Question: I am using a custom adapter to populate a listview.The list item is made of 2 textviews and the result is the following:

Any reason why the textview appears faded?
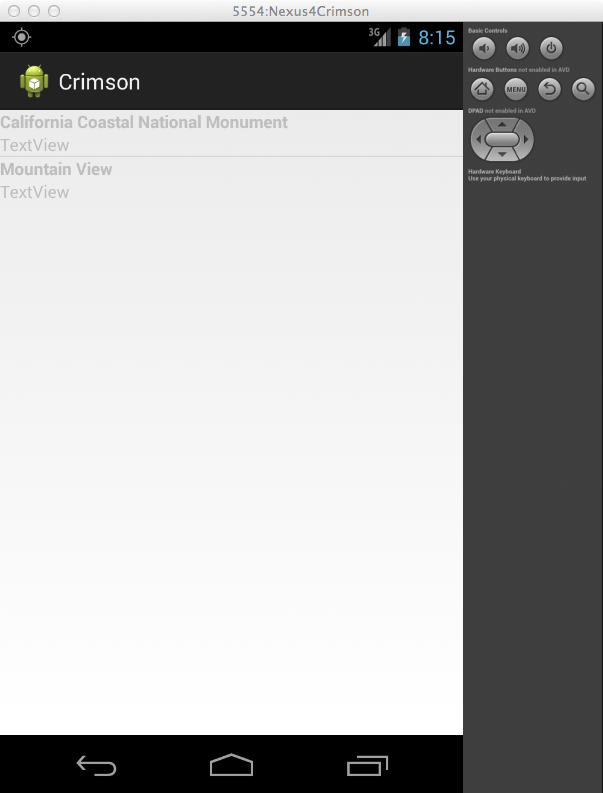
Answer: you might not have set the textcolor and tht could be a reason. set the textcolor to the textviews to black and it would be done.